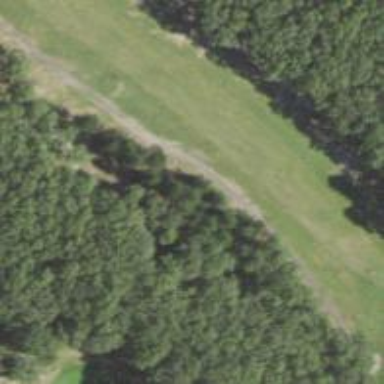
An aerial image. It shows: Path designated for golf carts.